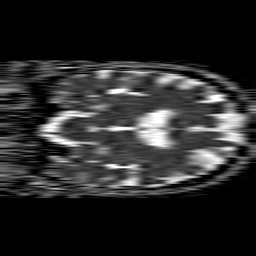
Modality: ADC
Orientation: coronal
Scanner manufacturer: philips
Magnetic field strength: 1.5 T
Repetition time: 4.6 s
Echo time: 0.08941 s